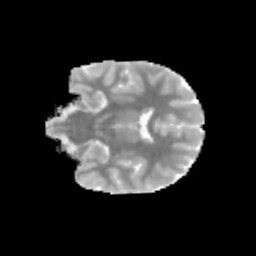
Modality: MD
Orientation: coronal
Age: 12
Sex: female
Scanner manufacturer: siemens
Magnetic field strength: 3 T
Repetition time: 3.8 s
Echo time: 0.07 s